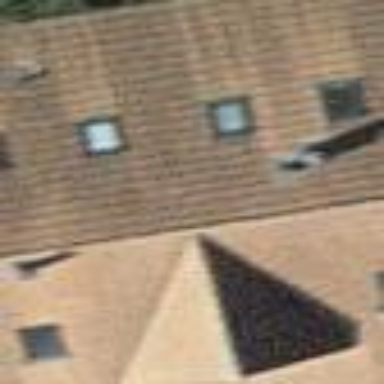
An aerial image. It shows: Gabled roof on residential building.